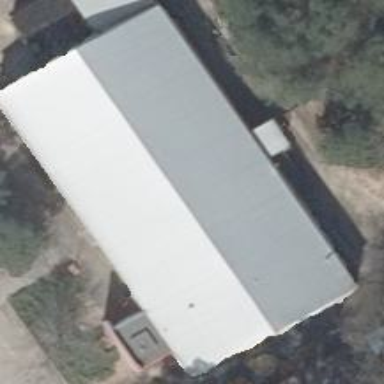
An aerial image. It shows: Gabled roof sports hall.